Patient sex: M
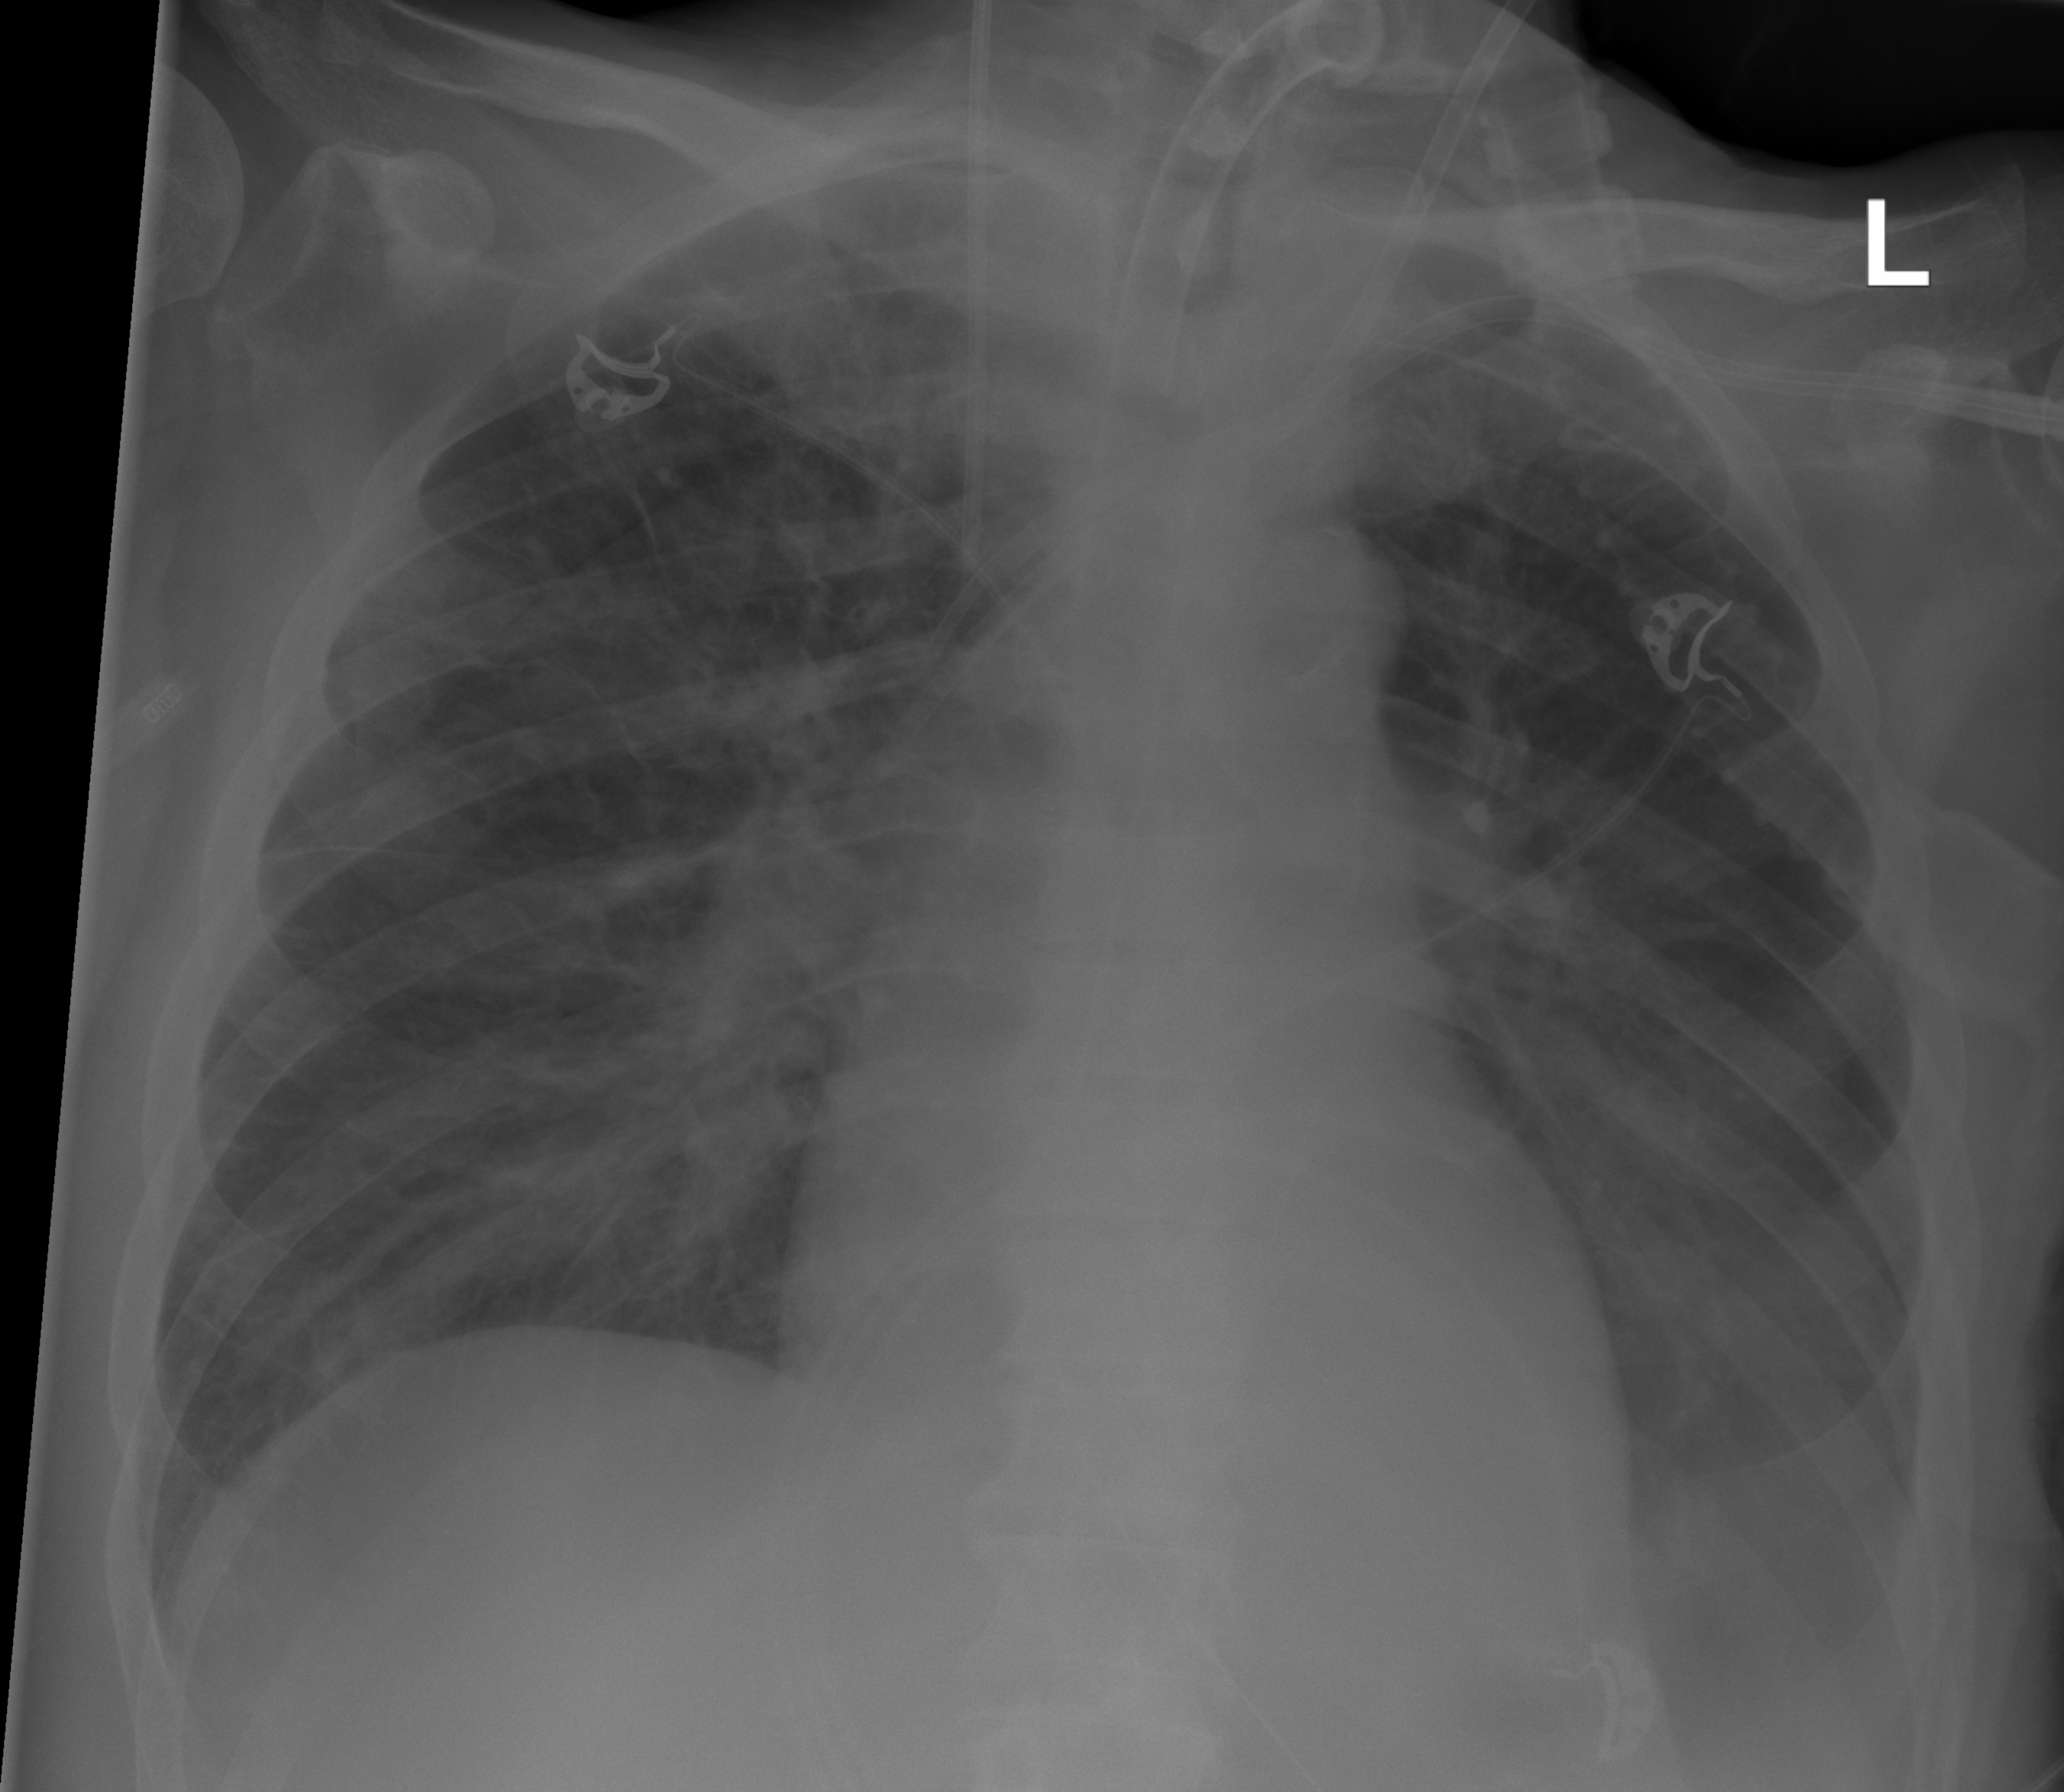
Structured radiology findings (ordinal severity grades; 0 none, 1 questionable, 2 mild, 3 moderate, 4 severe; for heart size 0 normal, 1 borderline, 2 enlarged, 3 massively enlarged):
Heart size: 0
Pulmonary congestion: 0
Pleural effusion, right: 0
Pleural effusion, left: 2
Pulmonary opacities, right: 2
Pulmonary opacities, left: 0
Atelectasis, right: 0
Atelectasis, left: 2